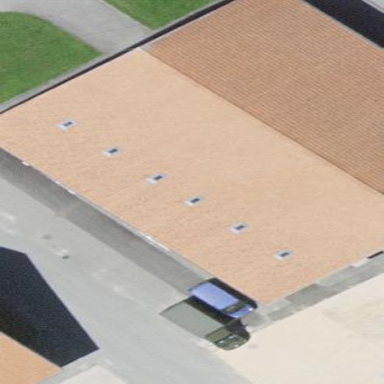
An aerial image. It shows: Warehouse building.